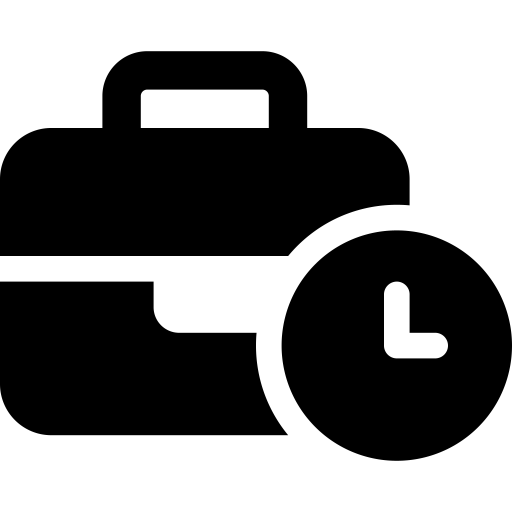
Tags: icon, FontAwesome, fa-icon, solid, business, time